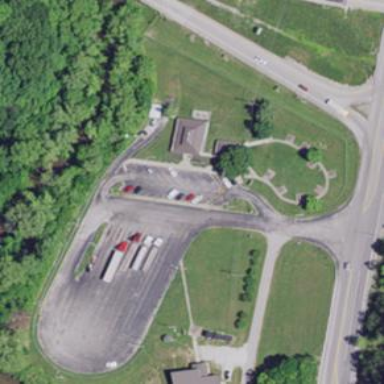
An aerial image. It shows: Rest area on the road.